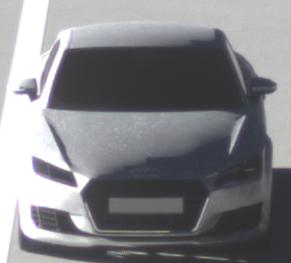
Make: Audi
Model: TT Coupé 1.8 TFSI
Detailed model: TT (8S) Coupé
Model produced from: 2015/08
Model produced until: 2018/06
Doors: 3
Color: white
Road condition: dry road
Daytime: morning or afternoon
Contrast: high contrast